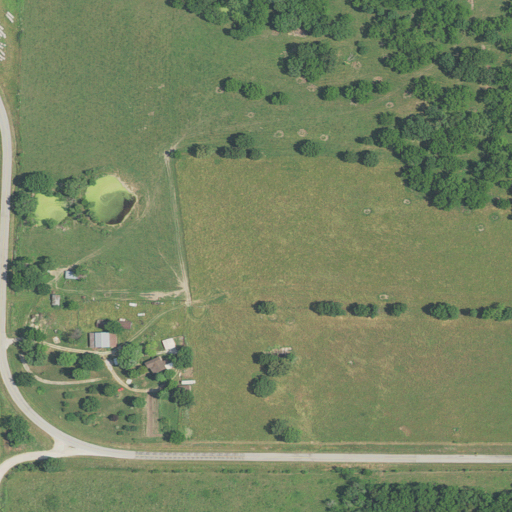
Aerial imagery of mountain in Missouri named Hyder Hill containing pasture, deciduous forest, open development, and low intensity development